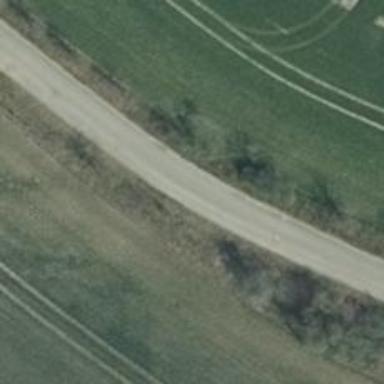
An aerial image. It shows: Track road with high-quality gravel or asphalt surface.